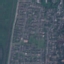
Land use / land cover: Residential